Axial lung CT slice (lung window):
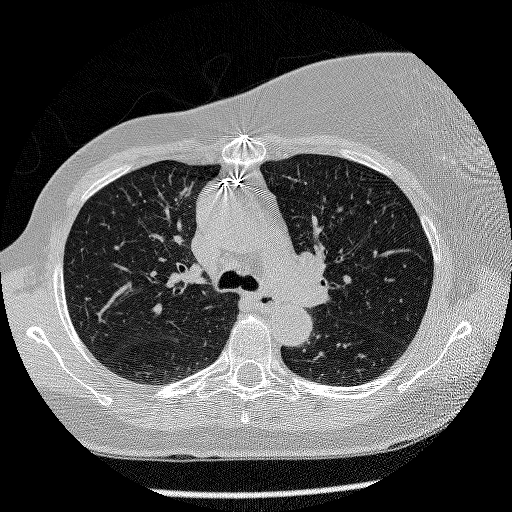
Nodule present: no